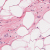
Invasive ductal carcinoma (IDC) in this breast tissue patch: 0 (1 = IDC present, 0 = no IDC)